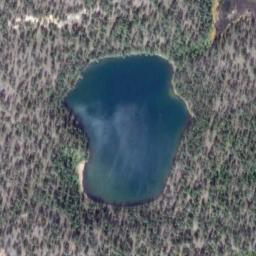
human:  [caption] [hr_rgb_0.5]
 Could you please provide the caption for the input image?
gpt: There are many trees around the lake .

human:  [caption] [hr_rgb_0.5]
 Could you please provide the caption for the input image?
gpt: There are paths on both sides of the lake .

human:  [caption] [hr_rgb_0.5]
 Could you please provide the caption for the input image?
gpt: The lake lies in a sparse forest and the water is blue .

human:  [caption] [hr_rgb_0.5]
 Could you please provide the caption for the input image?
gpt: An irregularly shaped blue lake surrounded by forest .

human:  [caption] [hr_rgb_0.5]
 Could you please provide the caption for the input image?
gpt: There are many green trees around the blue lake .